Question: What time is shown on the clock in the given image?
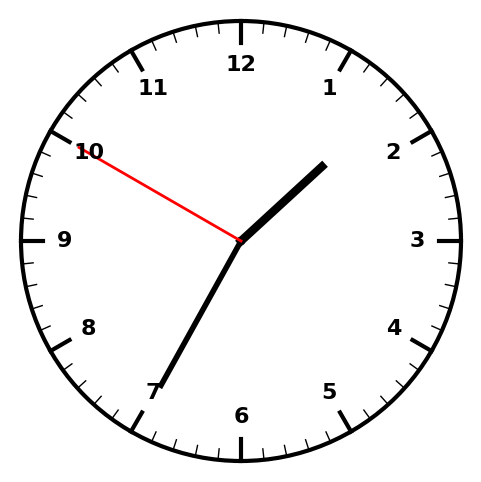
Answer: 01:34:50